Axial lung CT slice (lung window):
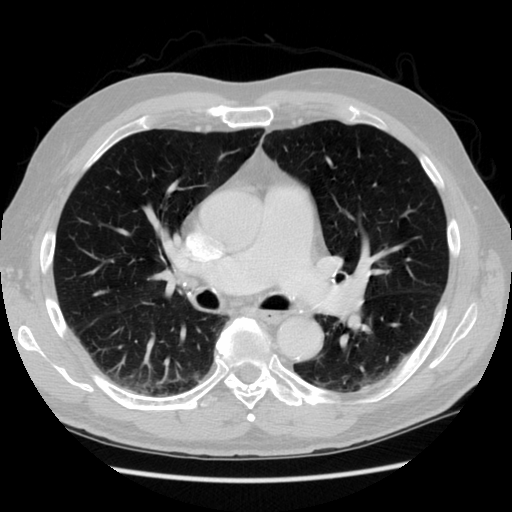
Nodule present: no